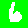
Digit: 6